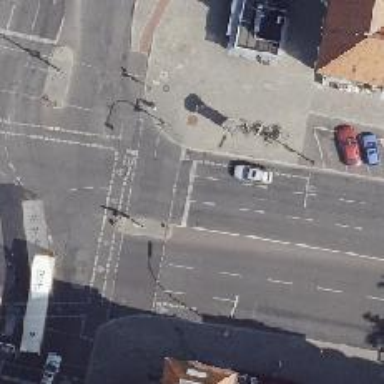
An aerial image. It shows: Traffic signals at junction on the road.